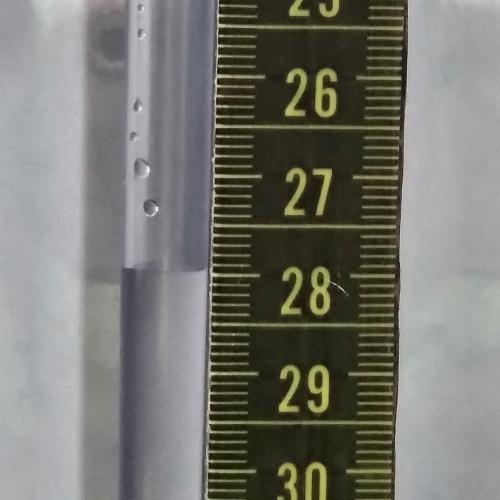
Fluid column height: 28.0 cm